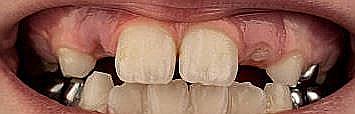
Condition: hypodontia